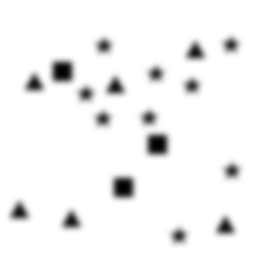
Squares: 3
Triangles: 6
Stars: 9
Total shapes: 18